Interaction volume radius: 10 \u00c5
Interaction volume height: 40 \u00c5
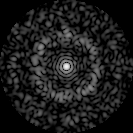
Disorder parameter: 0.8174